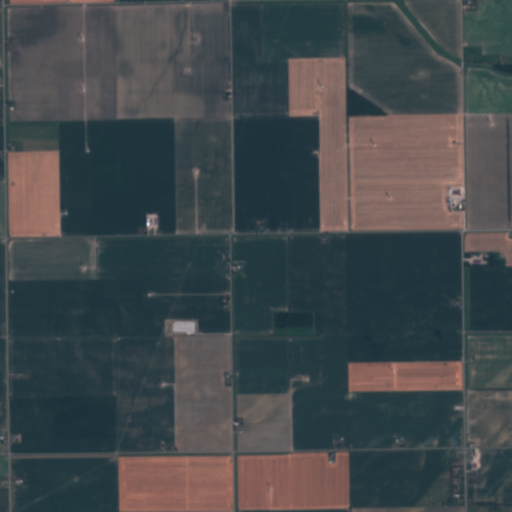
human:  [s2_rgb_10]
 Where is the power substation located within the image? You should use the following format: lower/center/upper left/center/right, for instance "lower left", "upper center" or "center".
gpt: The power substation is located in the center of the image.
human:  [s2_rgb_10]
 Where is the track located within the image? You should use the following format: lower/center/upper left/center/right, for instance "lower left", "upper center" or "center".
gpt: The track is located in the lower right of the image.
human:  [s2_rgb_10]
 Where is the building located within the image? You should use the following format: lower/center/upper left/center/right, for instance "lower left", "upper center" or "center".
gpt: The building is located in the center of the image.
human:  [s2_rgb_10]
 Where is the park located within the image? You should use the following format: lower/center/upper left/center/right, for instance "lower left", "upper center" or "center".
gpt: There is no park in the image.